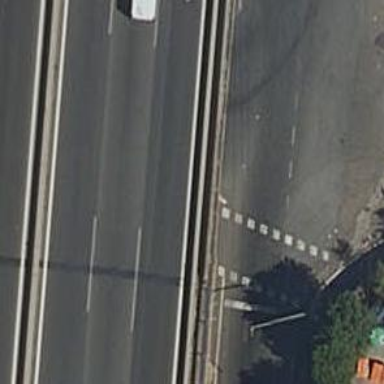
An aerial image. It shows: Road with traffic signals at the crossing.